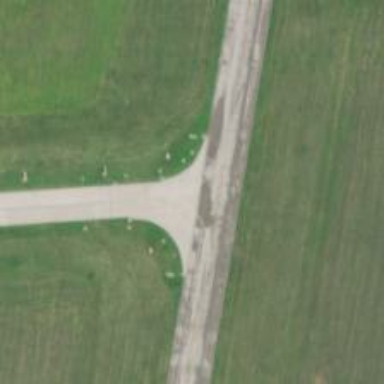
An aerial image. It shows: Image of taxiway at airport.